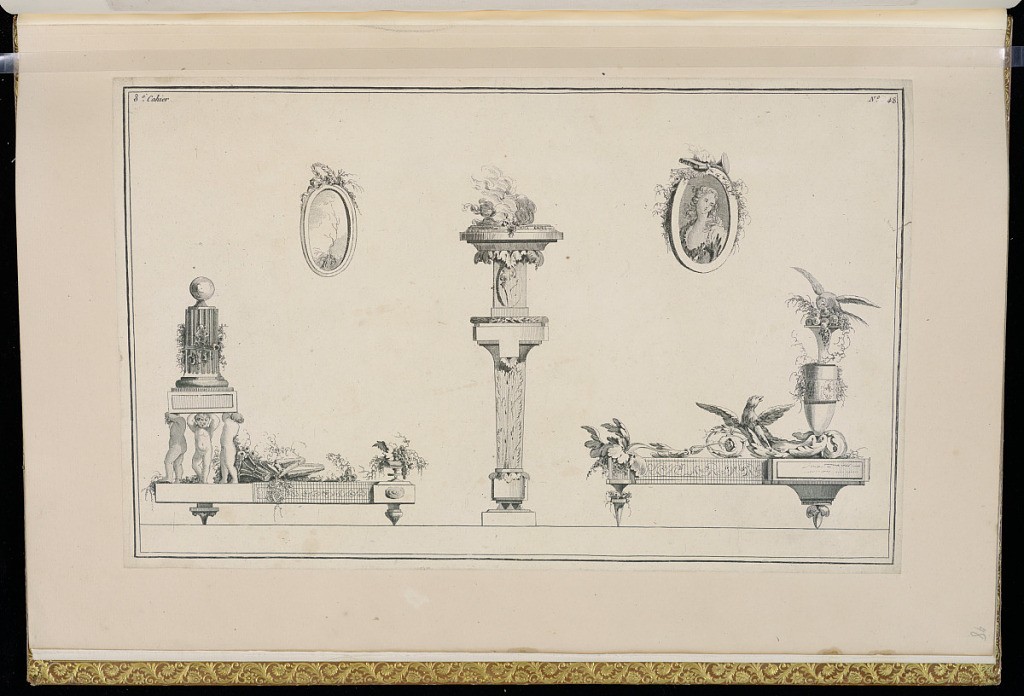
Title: Designs for Andirons, Oval Medallions, and an Incense Burner
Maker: Henri Sallembier, French, ca. 1753 - 1820
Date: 1778
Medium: Etching on paper
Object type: Print
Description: Designs for two andirons (firedogs), two oval medallions (depicting a landscape on the left and a portrait of a woman on the right), and a central decorative incense burner with smoke, featuring neoclassical motifs including a fluted column, birds, putti, fruit, wave frieze, cartouches, flowers, vases, scrolling leaves (rinceaux), fleurons, foliate branches, and rosettes. The plate is numbered. The plate is a duplicate to plate 34 from the 6th book (1921-6-482-34). The book (Cahier) number has been modified with ink to change it from a ‘6' to an ‘8' and the plate number has been scraped away and inscribed in ink to change it from ‘34' to ‘48'.